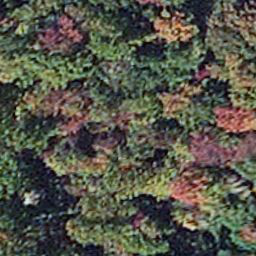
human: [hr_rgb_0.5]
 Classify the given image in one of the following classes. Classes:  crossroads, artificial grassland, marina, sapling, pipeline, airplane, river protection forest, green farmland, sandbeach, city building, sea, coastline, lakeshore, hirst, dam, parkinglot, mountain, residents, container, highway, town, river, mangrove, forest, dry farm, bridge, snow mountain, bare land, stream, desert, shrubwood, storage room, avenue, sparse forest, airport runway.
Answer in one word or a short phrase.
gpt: mangrove